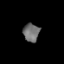
Tissue: lung
Cell type: T cells
Senescence score: 0.229
Nuclear area (px): 288
Mean DAPI intensity: 110.229